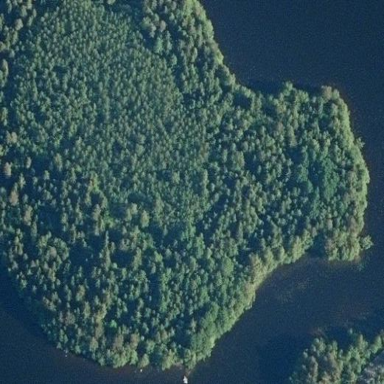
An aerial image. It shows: Forest area.